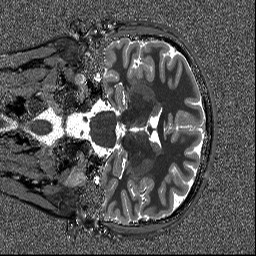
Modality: T1map
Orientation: coronal
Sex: male